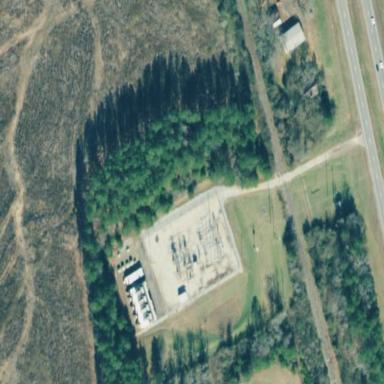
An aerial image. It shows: Distribution level power substation enclosed by fence.